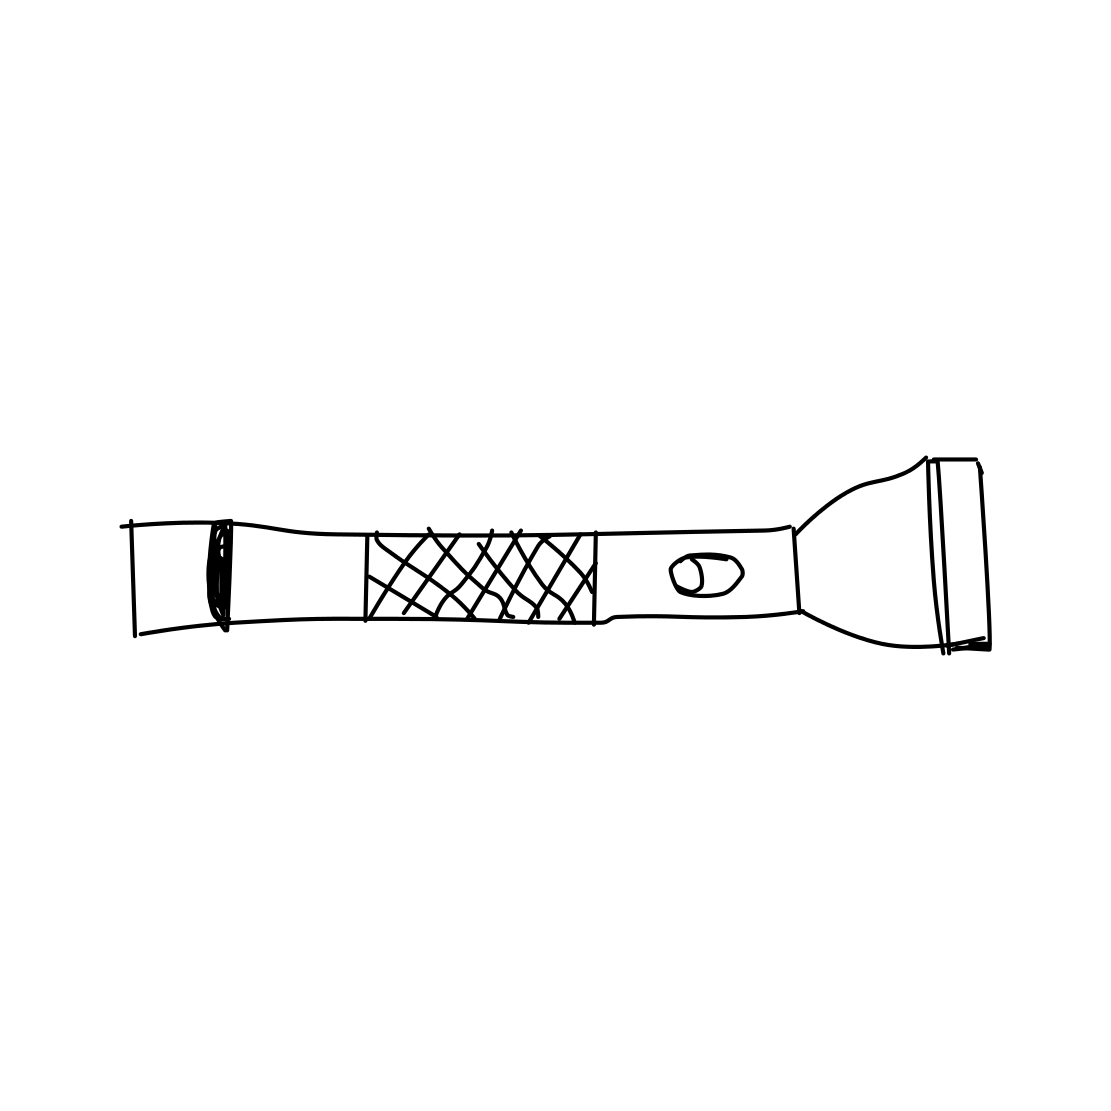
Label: flashlight